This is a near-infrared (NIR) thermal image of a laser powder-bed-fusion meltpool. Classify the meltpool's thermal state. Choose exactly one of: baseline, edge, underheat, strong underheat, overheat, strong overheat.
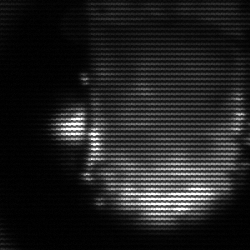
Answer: baseline